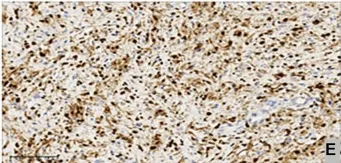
Immunostaining forS-100(200X).
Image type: pathology (immunostaining)